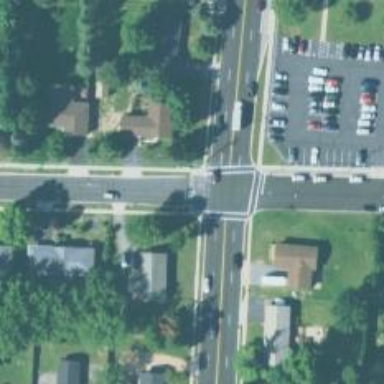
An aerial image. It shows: Marked crossing on the road.